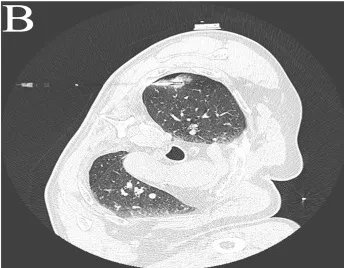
Representative Images in Laser Ablation Process. (A-C) Representative images of fiber optic positioning within tumor tissue during the ablation process.
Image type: radiology (ct)